Question: I am trying to create custom templated control based on a 'ListBox' to display only the single selected item in the control's collection.
To this aim, I have defined a Template with an 'ContentPresenter', databound to the 'SelectedItem' property of the control.
As illustrated in scenario 1, it works well when providing the control with a collection of 'UIElement'.
But when needing to use a 'DataTemplate' to display an entity object, the 'ItemTemplate' is ignored because the control has a 'Template' which will prevent the 'ItemTemplate from being used. From what I've read this is by design and it sorts of makes sense.
But how can I use 'DataTemplates' for my control's 'ItemTemplate' and retain my control default template?
I have tried overriding 'PrepareContainerForItemOverride', and many different template configurations to no avail.
Here is some of what I tried:
'''
<UserControl.Resources>
<local:StringCollection x:Key="MyColors">
<sys:String>Yellow</sys:String>
<sys:String>Purple</sys:String>
</local:StringCollection>
</UserControl.Resources>
<StackPanel Background="White">
<TextBlock Margin="0,25,0,0">Scenario 1: Providing UIElements to the
ControlTemplate's ContentPresenter: Works</TextBlock>
<control:RotatingFlipView x:Name="Works" SelectedIndex="1">
<control:RotatingFlipView.Template>
<ControlTemplate>
<ContentPresenter
Content="{Binding ElementName=Works, Path=SelectedItem}"/>
</ControlTemplate>
</control:RotatingFlipView.Template>
<Rectangle Height="100" Width="100" Fill="Red"/>
<Rectangle Height="100" Width="100" Fill="Blue"/>
<Rectangle Height="100" Width="100" Fill="Green"/>
</control:RotatingFlipView>
<TextBlock Margin="0,25,0,0">Scenario 2: The ItemTemplate provided is ignored in
favor of the RotatingFlipView's Template which displays the source as raw
Strings</TextBlock>
<control:RotatingFlipView x:Name="Broken"
ItemsSource="{StaticResource MyColors}">
<control:RotatingFlipView.Template>
<ControlTemplate>
<ContentPresenter
Content="{Binding ElementName=Broken, Path=SelectedItem}"/>
</ControlTemplate>
</control:RotatingFlipView.Template>
<control:RotatingFlipView.ItemTemplate>
<DataTemplate>
<Rectangle Height="100" Width="100" Fill="{Binding}"/>
</DataTemplate>
</control:RotatingFlipView.ItemTemplate>
</control:RotatingFlipView>
<TextBlock Margin="0,25,0,0">Scenario 3: Removing the RotatingFlipView's
Template, causes the display to fall back on the ListBox's Template,
though now my ItemTemplate is used:</TextBlock>
<control:RotatingFlipView x:Name="Broken2"
ItemsSource="{StaticResource MyColors}">
<control:RotatingFlipView.ItemTemplate>
<DataTemplate>
<Rectangle Height="100" Width="100" Fill="{Binding}"/>
</DataTemplate>
</control:RotatingFlipView.ItemTemplate>
</control:RotatingFlipView>
</StackPanel>
'''
RotatingFlipView.cs
'''
public class RotatingFlipView : ListBox
{
public RotatingFlipView()
{
DefaultStyleKey = typeof(RotatingFlipView);
}
}
'''
generic.xaml
'''
<Style TargetType="local:RotatingFlipView">
<Setter Property="SelectionMode" Value="Single"/>
<Setter Property="SelectedIndex" Value="0"/>
</Style>
'''
Output:

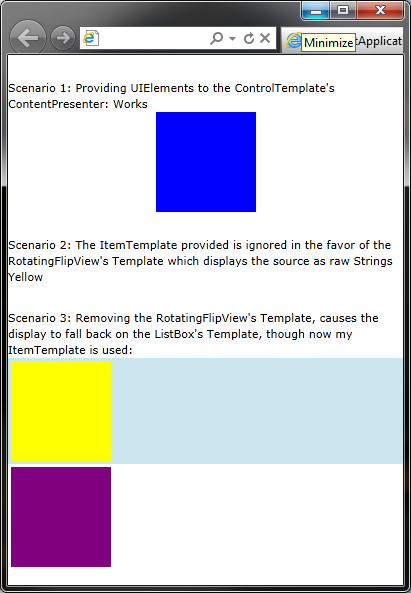
Answer: I have now figured it out. Here is how I've done it:
Mainpage.xaml
'''
<UserControl.Resources>
<local:StringCollection x:Key="MyColors">
<sys:String>Yellow</sys:String>
<sys:String>Purple</sys:String>
</local:StringCollection>
</UserControl.Resources>
<StackPanel Background="White">
<control:RotatingFlipView>
<Rectangle Height="100" Width="100" Fill="Red"/>
<Rectangle Height="100" Width="100" Fill="Green"/>
<Rectangle Height="100" Width="100" Fill="Blue"/>
</control:RotatingFlipView>
<control:RotatingFlipView ItemsSource="{StaticResource MyColors}">
<control:RotatingFlipView.ItemTemplate>
<DataTemplate>
<Rectangle Height="100" Width="100" Fill="{Binding}"/>
</DataTemplate>
</control:RotatingFlipView.ItemTemplate>
</control:RotatingFlipView>
<StackPanel/>
'''
RotatingFlipView.cs
'''
public class RotatingFlipView : ListBox
{
public RotatingFlipView()
{
DefaultStyleKey = typeof(RotatingFlipView);
}
}
'''
generic.xaml
'''
<Style TargetType="local:RotatingFlipView">
<Setter Property="SelectionMode" Value="Single"/>
<Setter Property="SelectedIndex" Value="0"/>
<Setter Property="Template">
<Setter.Value>
<ControlTemplate TargetType="local:RotatingFlipView">
<ContentPresenter
Content="{TemplateBinding SelectedItem}"
ContentTemplate="{TemplateBinding ItemTemplate}"/>
</ControlTemplate>
</Setter.Value>
</Setter>
</Style>
'''